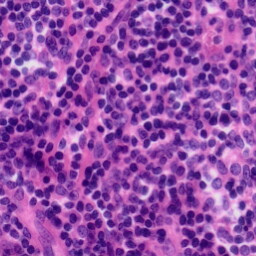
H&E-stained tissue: Tonsil